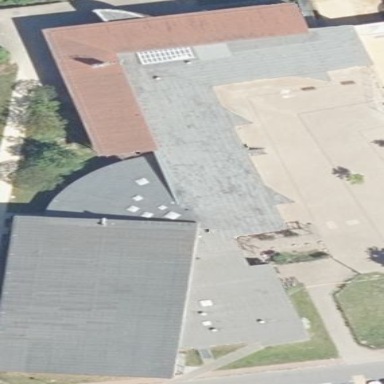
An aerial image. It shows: School building.